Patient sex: F
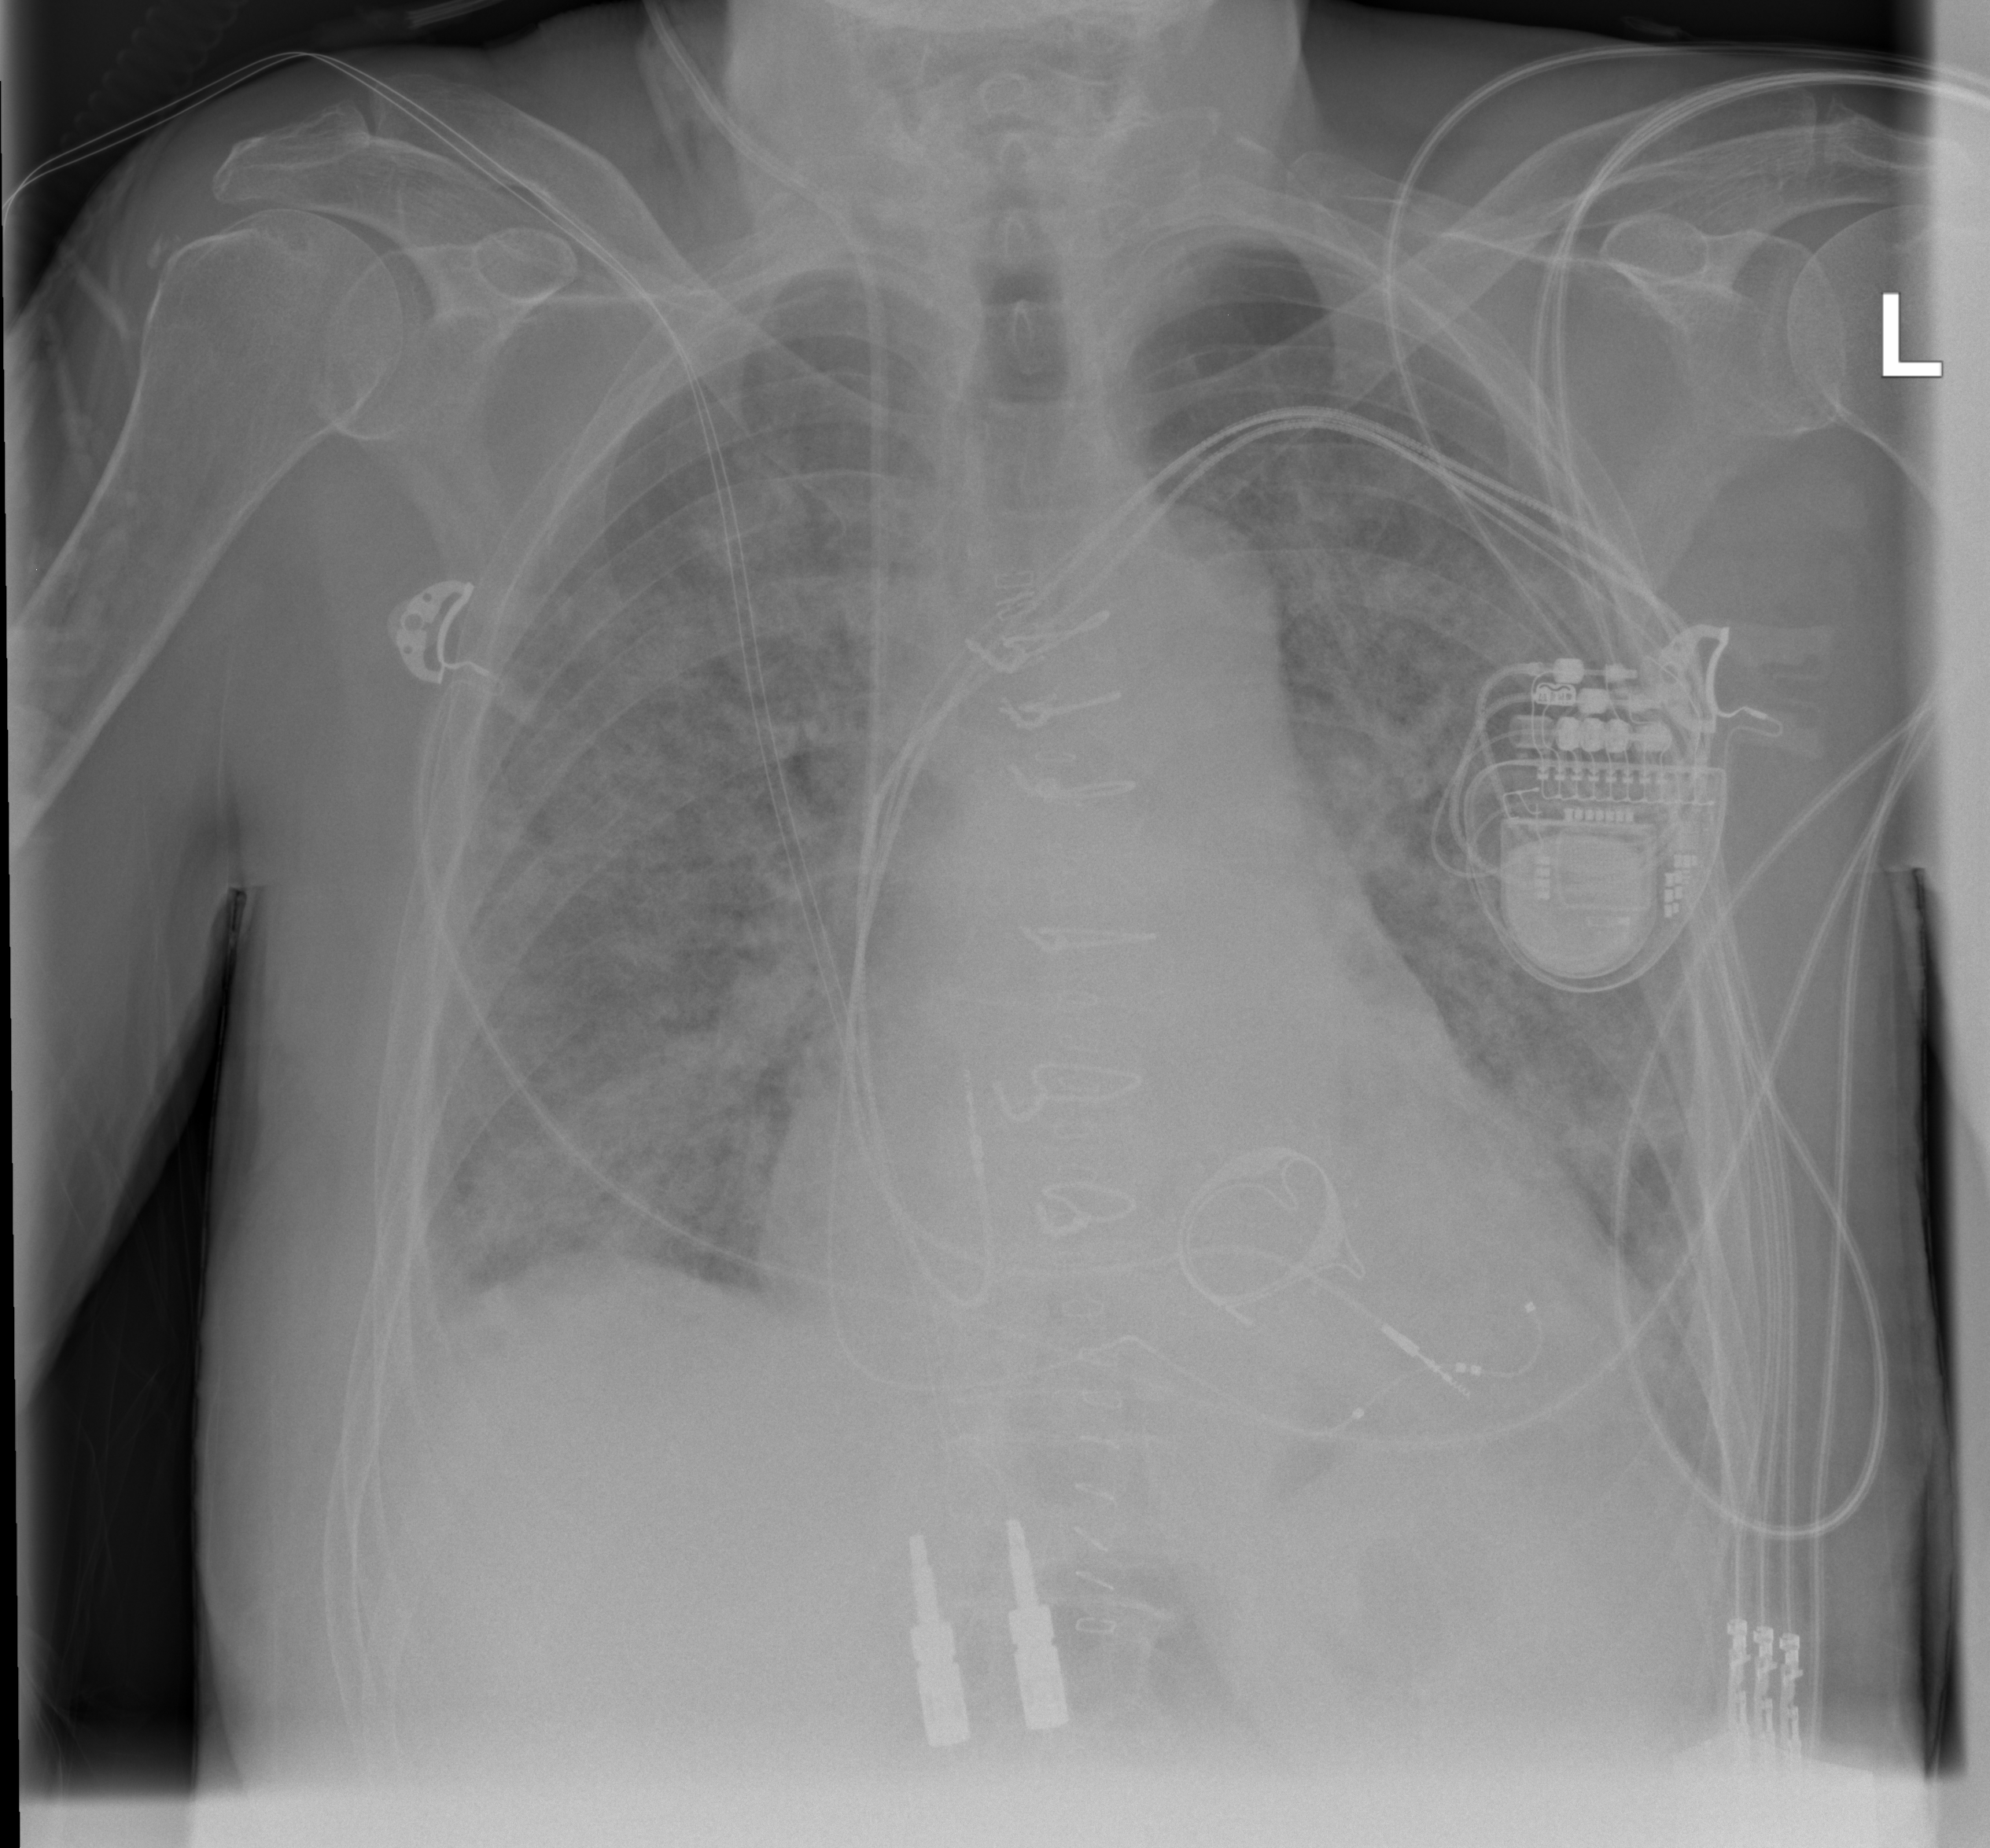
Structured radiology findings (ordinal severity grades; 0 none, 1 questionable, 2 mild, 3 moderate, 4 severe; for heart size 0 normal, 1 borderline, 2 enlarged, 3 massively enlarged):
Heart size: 2
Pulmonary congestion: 2
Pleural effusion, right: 1
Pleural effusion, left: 1
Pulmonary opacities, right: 2
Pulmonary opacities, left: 2
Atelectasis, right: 2
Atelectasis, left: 2